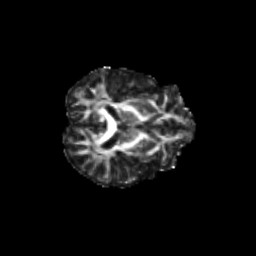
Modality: FA
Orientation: axial
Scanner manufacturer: siemens
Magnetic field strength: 3 T
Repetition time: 9.2 s
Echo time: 0.084 s